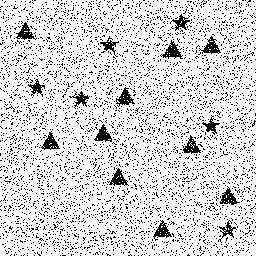
Squares: 0
Triangles: 10
Stars: 6
Total shapes: 16